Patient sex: F
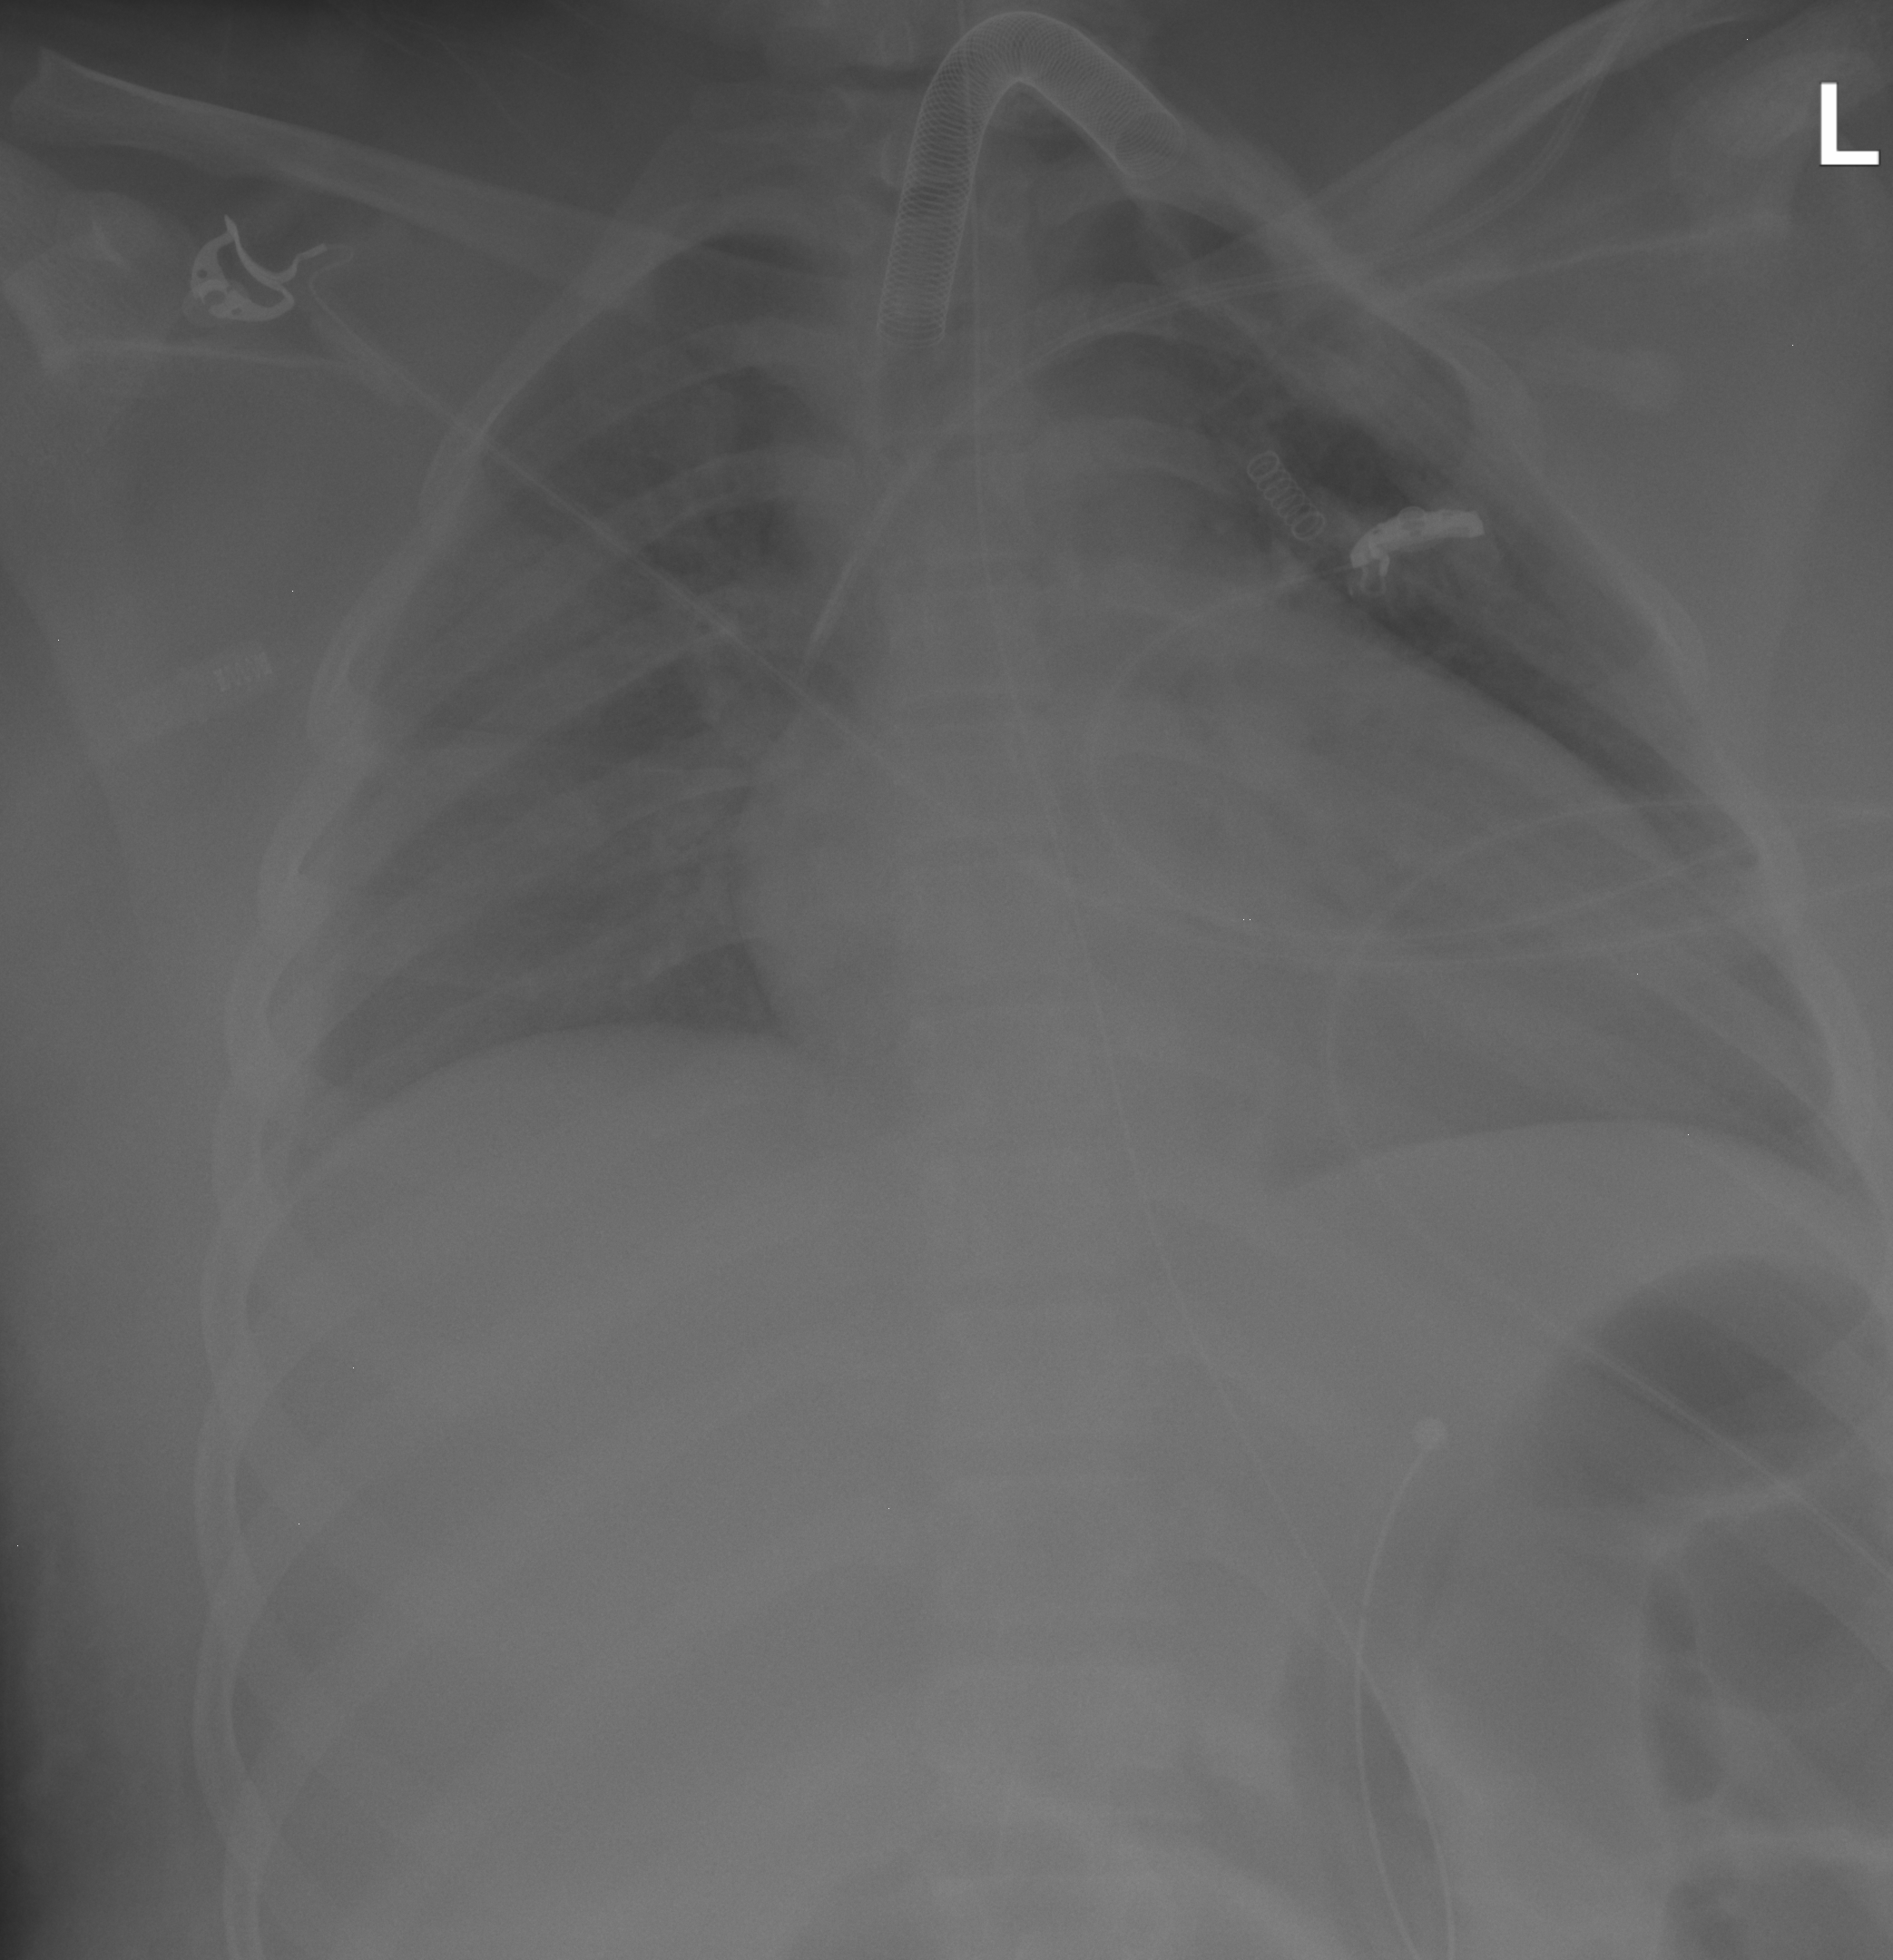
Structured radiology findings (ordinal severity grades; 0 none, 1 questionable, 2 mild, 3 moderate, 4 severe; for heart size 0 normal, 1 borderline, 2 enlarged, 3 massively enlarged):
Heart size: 2
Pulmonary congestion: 0
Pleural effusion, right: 2
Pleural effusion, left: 0
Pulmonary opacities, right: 0
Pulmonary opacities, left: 0
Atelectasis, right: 2
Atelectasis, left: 0